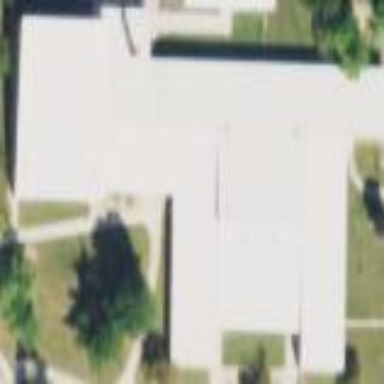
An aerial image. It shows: Modern school building.